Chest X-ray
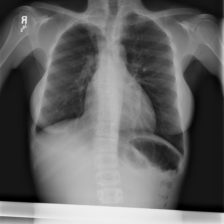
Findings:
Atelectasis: negative
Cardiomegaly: negative
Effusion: negative
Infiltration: negative
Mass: negative
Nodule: negative
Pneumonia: negative
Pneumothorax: negative
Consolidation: negative
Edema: negative
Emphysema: negative
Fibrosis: negative
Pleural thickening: negative
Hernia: negative